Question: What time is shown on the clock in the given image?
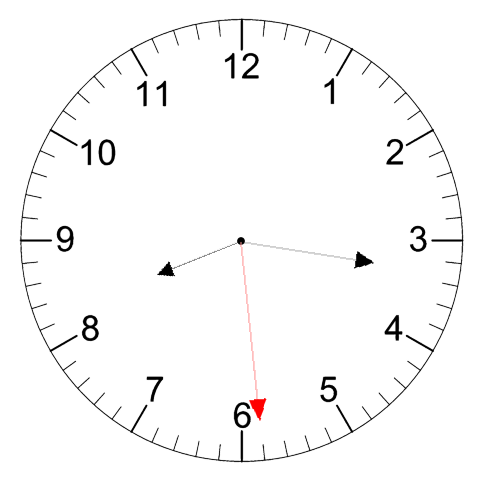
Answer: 08:16:29